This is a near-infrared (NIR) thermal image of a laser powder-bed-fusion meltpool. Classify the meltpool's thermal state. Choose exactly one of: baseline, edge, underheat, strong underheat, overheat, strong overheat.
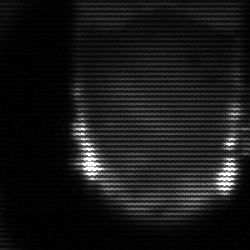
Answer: baseline